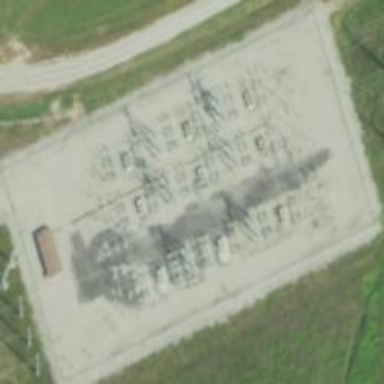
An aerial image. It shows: Power substation with fence around it. The substation is used for switching.